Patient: sex M, age 58
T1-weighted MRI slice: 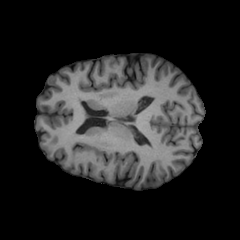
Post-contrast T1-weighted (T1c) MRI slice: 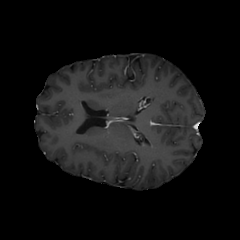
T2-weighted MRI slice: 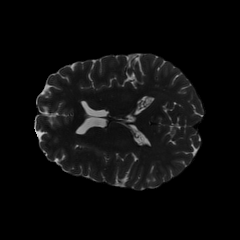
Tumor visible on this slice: no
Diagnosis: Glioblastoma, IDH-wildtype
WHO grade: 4